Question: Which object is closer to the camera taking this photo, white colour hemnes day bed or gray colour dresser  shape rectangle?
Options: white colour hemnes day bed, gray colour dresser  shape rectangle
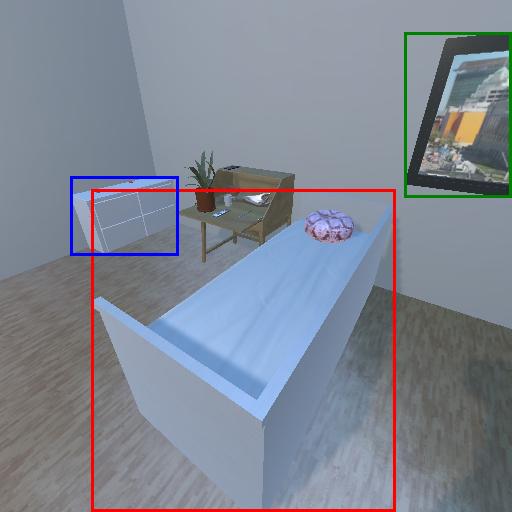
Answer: white colour hemnes day bed